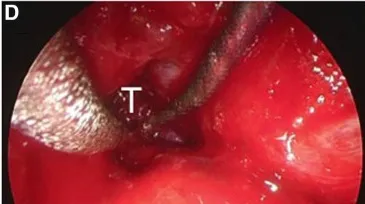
Images obtained during endoscopic endonasal surgery. (D) The hard tumor was intentionally left in place.
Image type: endoscopy (airway_endoscopy)